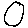
Label: circle